Question: I've recently installed 'XCode 6.0.1' complete version and it came with default 'iOS 8' simulators. My current project is targeted to 'iOS 6', so I did copy old 'iOS' simulators into new 'XCode' (as I did it before with old versions of 'XCodes'). But in the simulators' list I can't distinguish the appropriate 'iOS' version. I don't know which of them 'iOS 6' or 'iOS 8'.
Below paths are where I copied old simulators from and into respectively
> /Applications/Xcode
5.1.1.app/Contents/Developer/Platforms/iPhoneSimulator.platform/Developer/SDKs/Applications/Xcode
6.0.1.app/Contents/Developer/Platforms/iPhoneSimulator.platform/Developer/SDKs

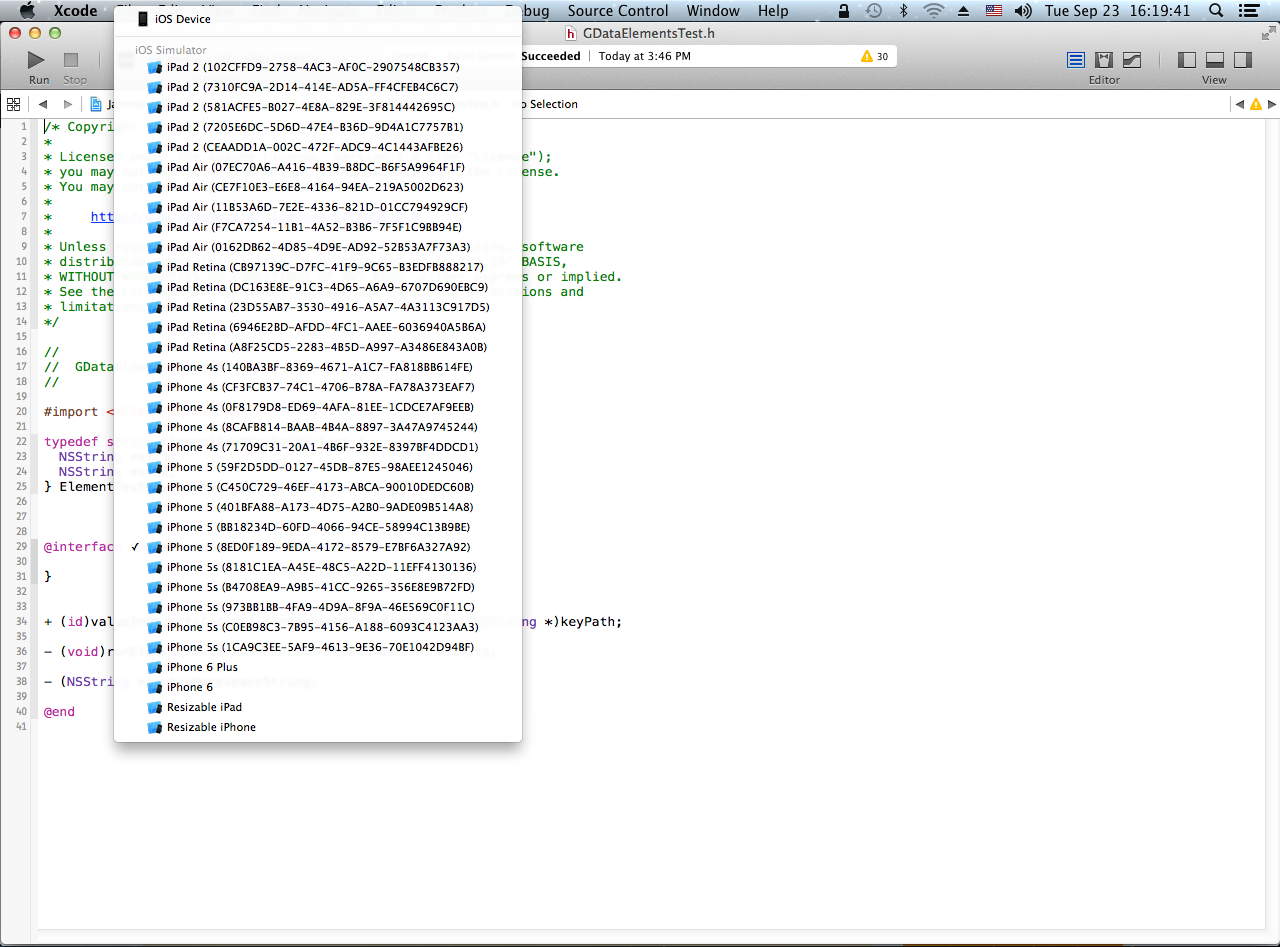
Answer: Wow... why did you do that?
The only simulators supported by Xcode 6 are the ones for iOS 7.0, 7.1 & 8.0.
Delete your simulators and go to Xcode > Preferences > Downloads and download all the available simulators.

Afterwards your simulators list should look like this: